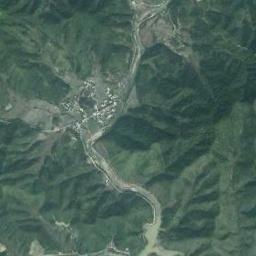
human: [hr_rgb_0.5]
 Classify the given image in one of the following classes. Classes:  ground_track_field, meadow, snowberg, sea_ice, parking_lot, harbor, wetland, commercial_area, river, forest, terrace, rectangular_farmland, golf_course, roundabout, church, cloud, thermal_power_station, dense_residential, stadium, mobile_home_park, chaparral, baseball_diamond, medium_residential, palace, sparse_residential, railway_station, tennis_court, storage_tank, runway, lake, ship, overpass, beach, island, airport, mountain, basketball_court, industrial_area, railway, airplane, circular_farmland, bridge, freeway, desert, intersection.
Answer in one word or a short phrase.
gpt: river